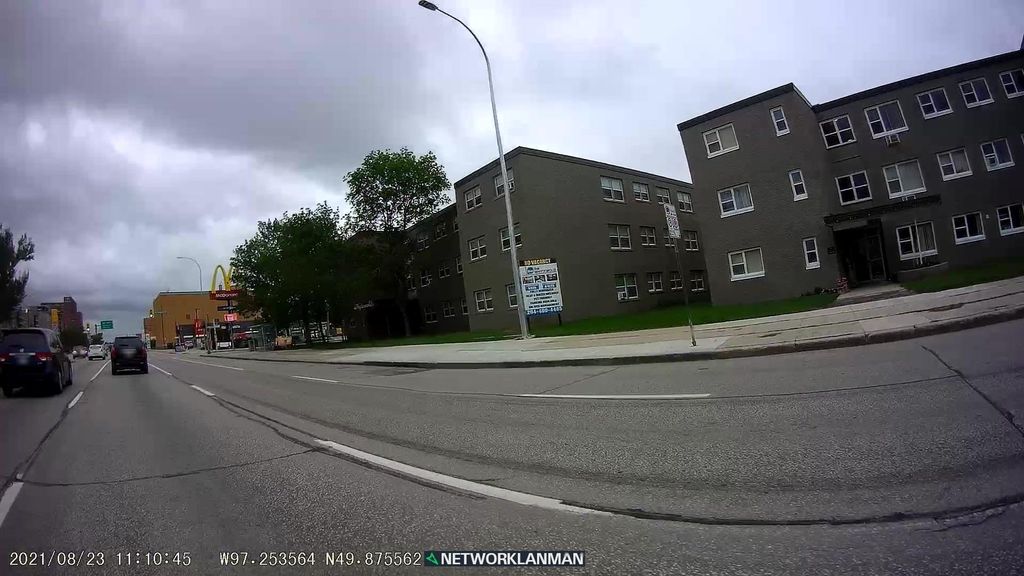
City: winnipeg